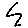
Label: zigzag